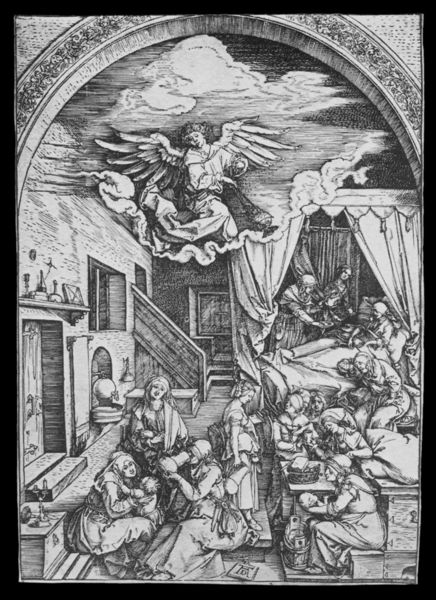
Titel: Die Geburt der Maria
Künstler: Albrecht Dürer
Institution: Amsterdam, Rijksprentenkabinett
Schlagwörter: flügel, himmel, weiß, wolken, frauen, menschen, fenster, holz, schwarz, tür, zimmer, haus, wolke, leute, wand, rahmen, vorhang, kirche, kind, personen, kamin, engel, krug, holzschnitt, bogen, grafik, rundbogen, treppe, kerze, bett, leuchter, gefäß, druck, stich, arzt, zuber, apsis, baldachin, gasthaus, schänke, wirtshaus, himmelbett, bet, flüge, trinen